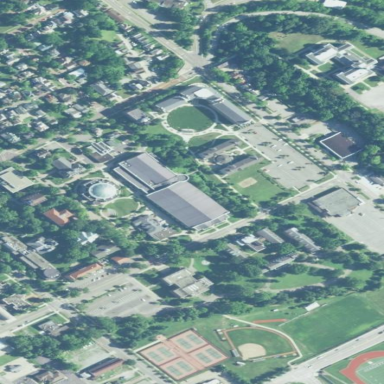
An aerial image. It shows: College or university.